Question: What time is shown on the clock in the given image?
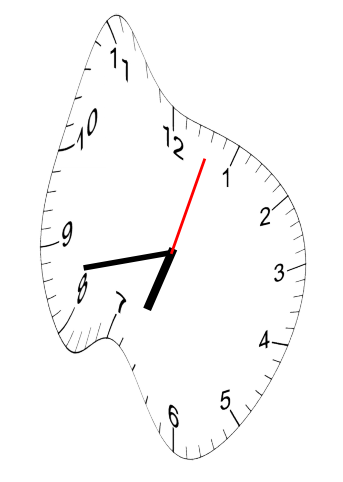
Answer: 06:43:03